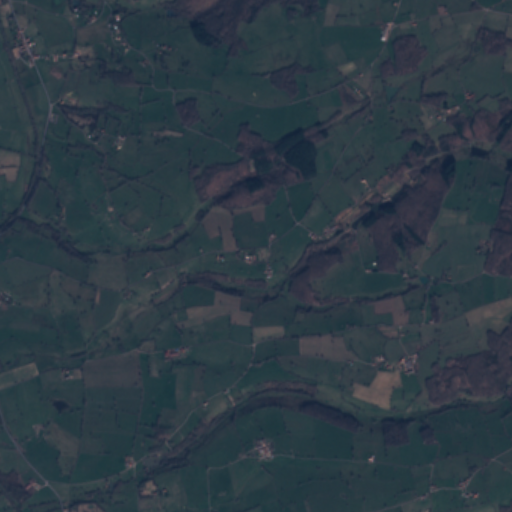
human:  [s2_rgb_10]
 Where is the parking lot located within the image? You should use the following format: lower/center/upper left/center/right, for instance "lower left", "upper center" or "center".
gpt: The parking lot is located in the upper left of the image.
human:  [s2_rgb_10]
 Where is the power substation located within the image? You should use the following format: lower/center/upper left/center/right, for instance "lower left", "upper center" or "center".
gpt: The power substation is located in the upper left of the image.
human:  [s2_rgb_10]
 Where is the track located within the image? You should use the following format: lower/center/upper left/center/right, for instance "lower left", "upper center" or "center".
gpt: There is no track in the image.